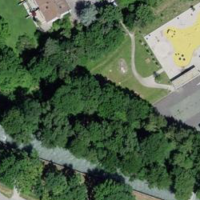
EUNIS habitat code: 55
Species observed at this site:
Chelidonium majus
Corylus avellana
Fagus sylvatica